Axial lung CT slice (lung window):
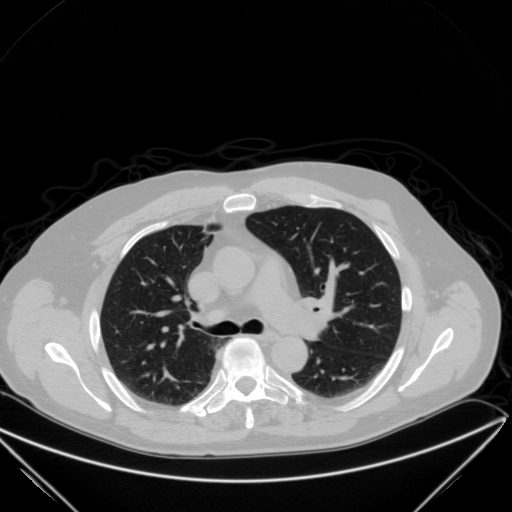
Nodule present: no